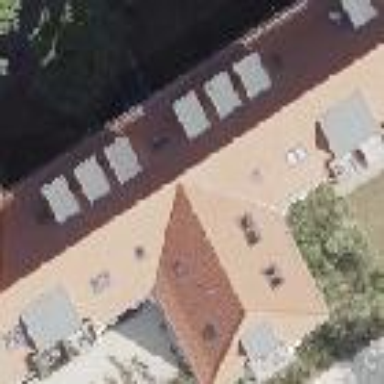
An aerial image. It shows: Gabled roof adorns the apartments building.